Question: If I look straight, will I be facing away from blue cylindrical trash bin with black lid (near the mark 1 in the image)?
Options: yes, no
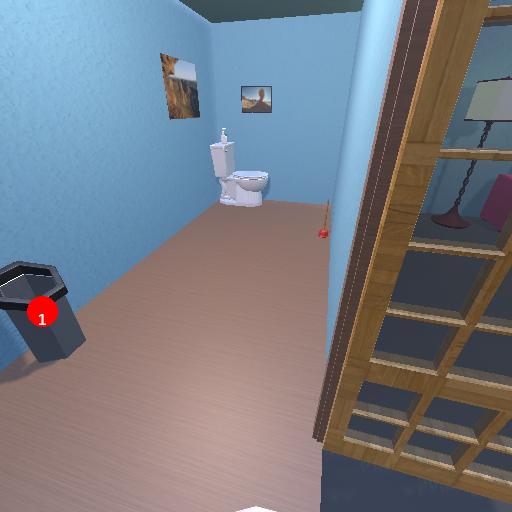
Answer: yes